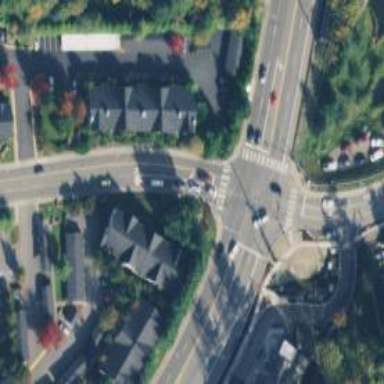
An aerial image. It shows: Footway with asphalt surface and crossing.